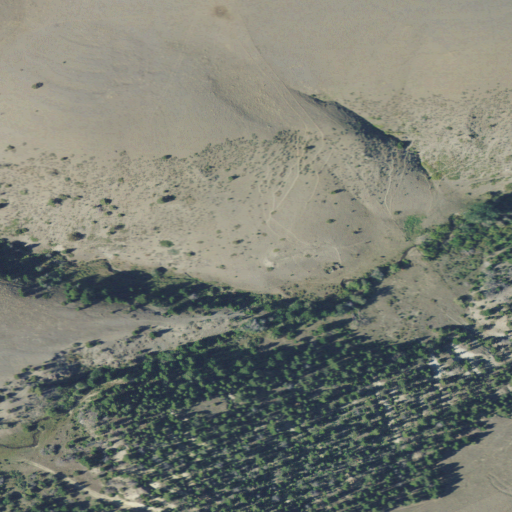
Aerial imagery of valley in Montana named Democrat Gulch containing grassland, evergreen forest, shrub, and woody wetlands